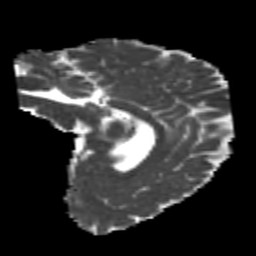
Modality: MD
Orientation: sagittal
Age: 20
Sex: female
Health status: healthy
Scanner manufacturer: philips
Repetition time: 7.513 s
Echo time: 0.08815 s